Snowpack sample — Buffalo Mountain, Silverthorne, Colorado, USA (1/25/25, 10:11 AM MST)
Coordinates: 39.6222, -106.1139
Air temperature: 22 °F
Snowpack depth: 110 cm
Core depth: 20 cm
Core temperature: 48.2 °F
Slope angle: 12°, slope face: 102°
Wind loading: high
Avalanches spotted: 0
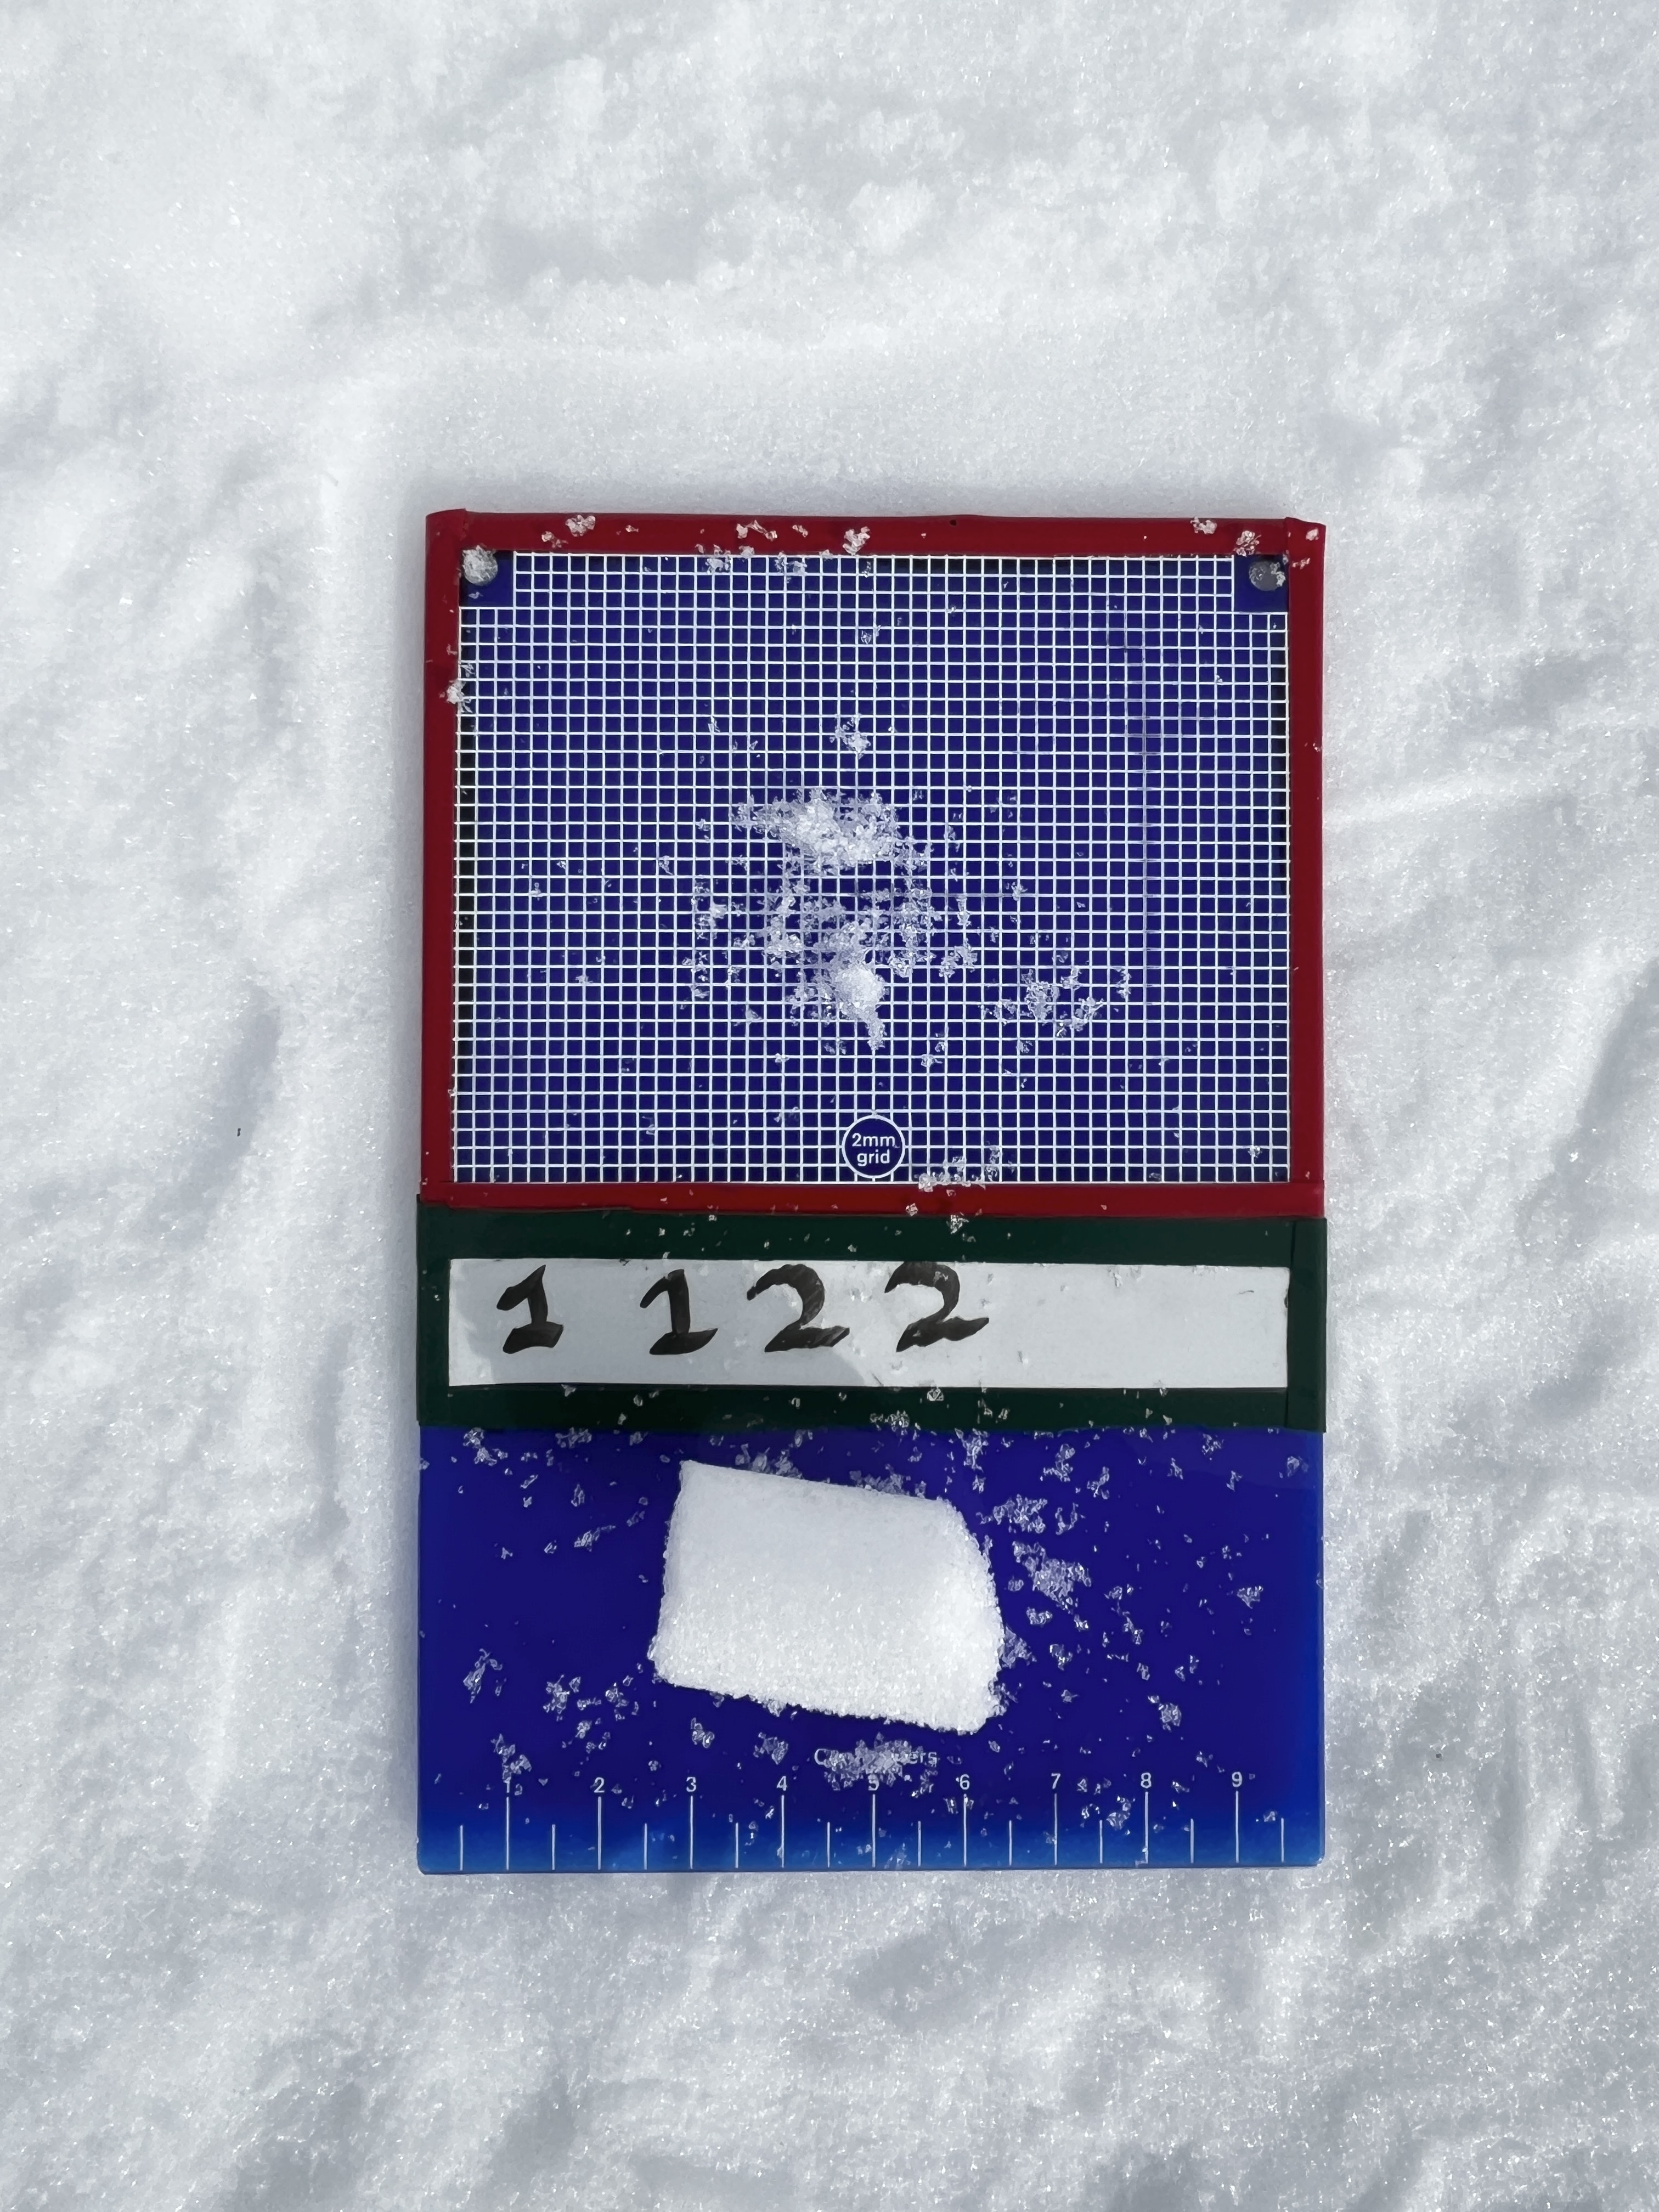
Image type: crystal_card
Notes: No avalanches nearby, collected on the outskirts of a fire break 15 meters from the treeline, on way to Buffalo and Red Mountain